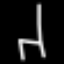
Label: chair